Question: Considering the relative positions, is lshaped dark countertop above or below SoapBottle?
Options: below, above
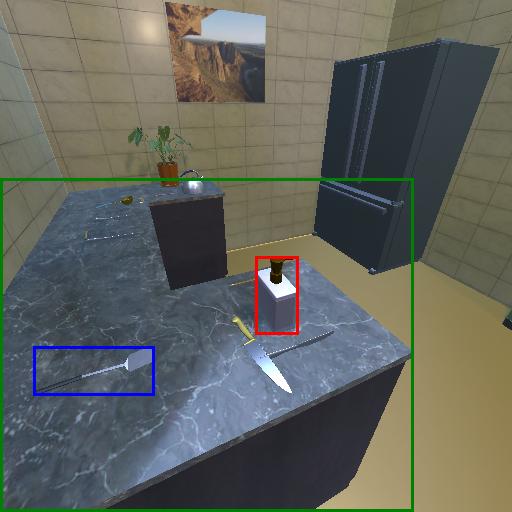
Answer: below